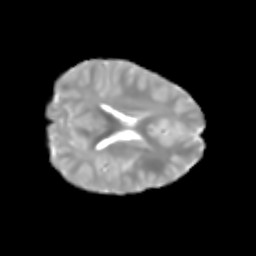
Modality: T2w
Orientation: axial
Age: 6
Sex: male
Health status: healthy